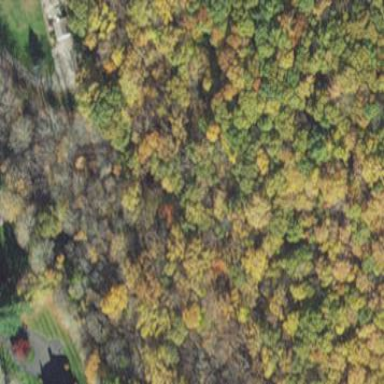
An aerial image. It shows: Existing Preserved Open Space in the woodland area.